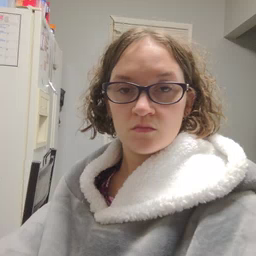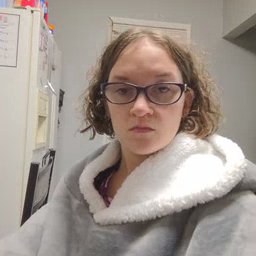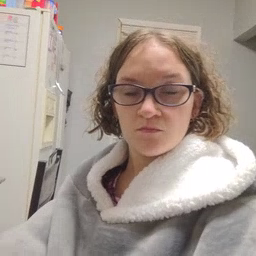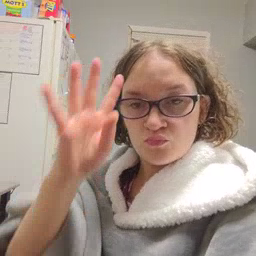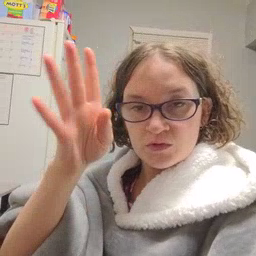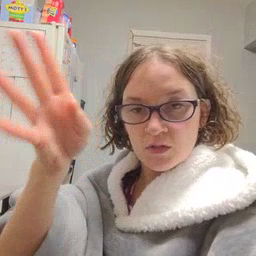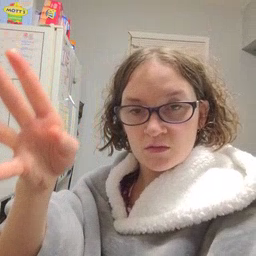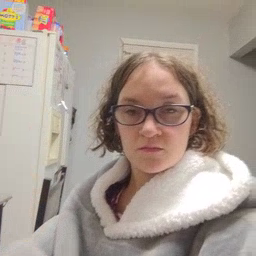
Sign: pretend